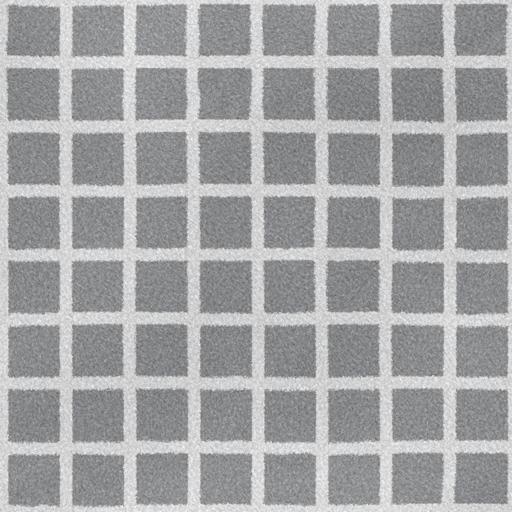
Tags: carpet fabric floor grey mat rug